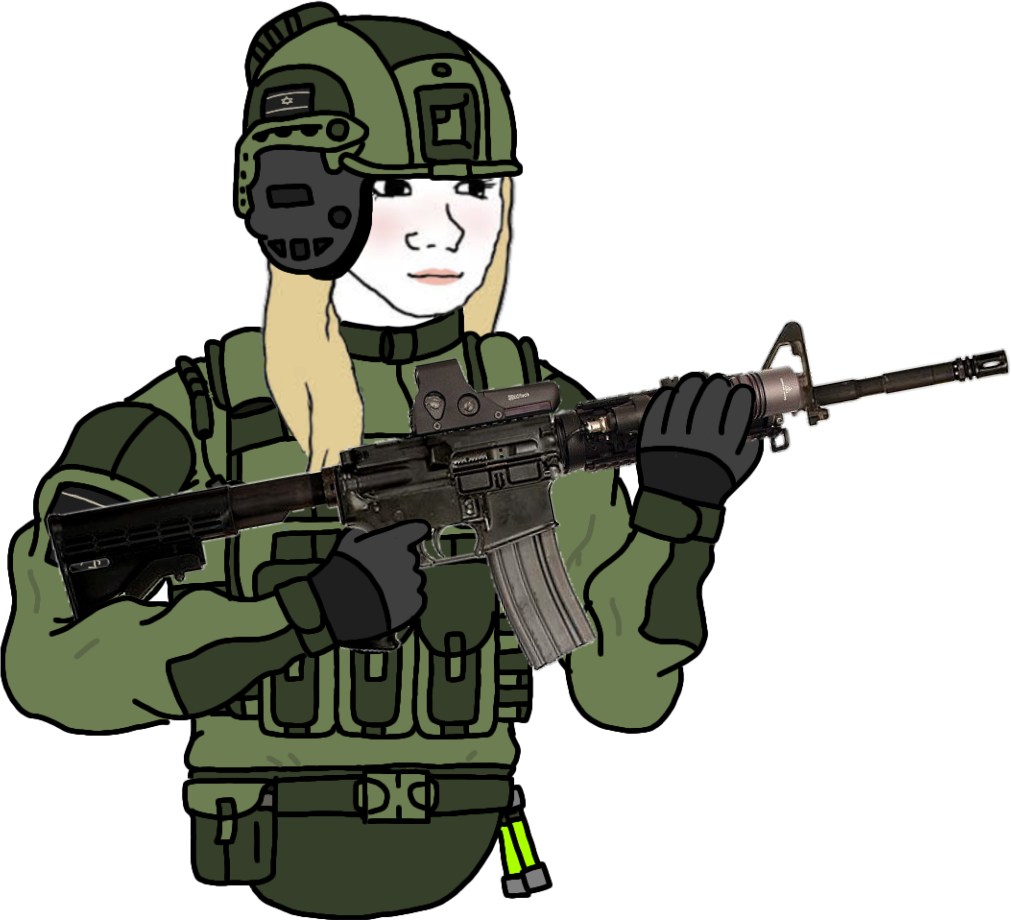
Label: 5_unsorted